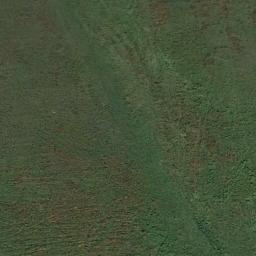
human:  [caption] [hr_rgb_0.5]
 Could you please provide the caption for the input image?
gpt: This meadow has different sparsity in different places .

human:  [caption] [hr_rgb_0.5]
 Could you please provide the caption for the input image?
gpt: The meadow is consist of green grass and dry grass .

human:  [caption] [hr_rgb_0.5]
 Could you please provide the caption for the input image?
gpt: The entire image is dominated by grass .

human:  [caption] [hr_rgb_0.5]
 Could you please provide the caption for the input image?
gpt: There is no grass in some parts of the meadow .

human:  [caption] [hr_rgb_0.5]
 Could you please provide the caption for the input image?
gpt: A brown and green meadow with some grass .